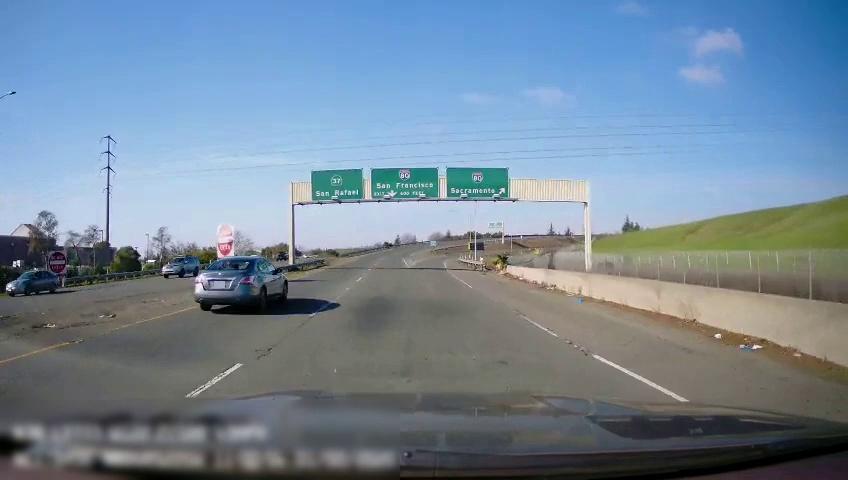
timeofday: Day
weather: Sunny
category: Drivable Space
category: Drivable Space
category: Vehicles | Car
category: Vehicles | SUV
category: Vehicles | Car
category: Lanes | Current Lane
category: Lanes | Alternate Lane
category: Lanes | Current Lane
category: Lanes | Alternate Lane
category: Lanes | Current Lane
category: Lanes | Opposite Lane
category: Traffic | Signs
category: Traffic | Signs
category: Traffic | Signs
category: Traffic | Signs
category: Traffic | Signs
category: Traffic | Signs